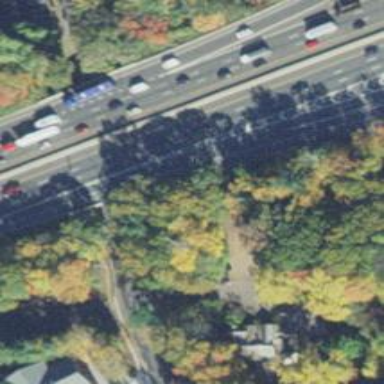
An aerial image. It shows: Asphalt bridge over motorway.